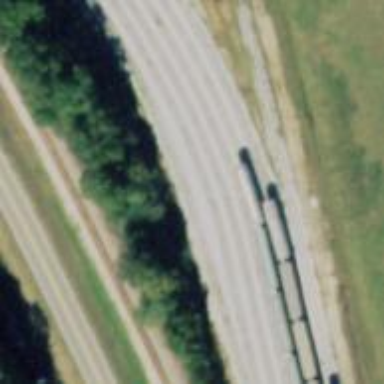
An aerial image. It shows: Spur railway track used for agricultural freight transport.